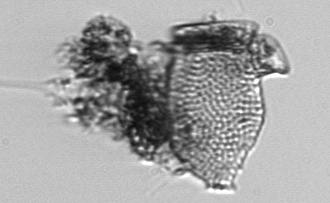
Label: Dinophysis_norvegica